Field crop: maize
Growth stage: 2
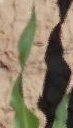
Species: maize